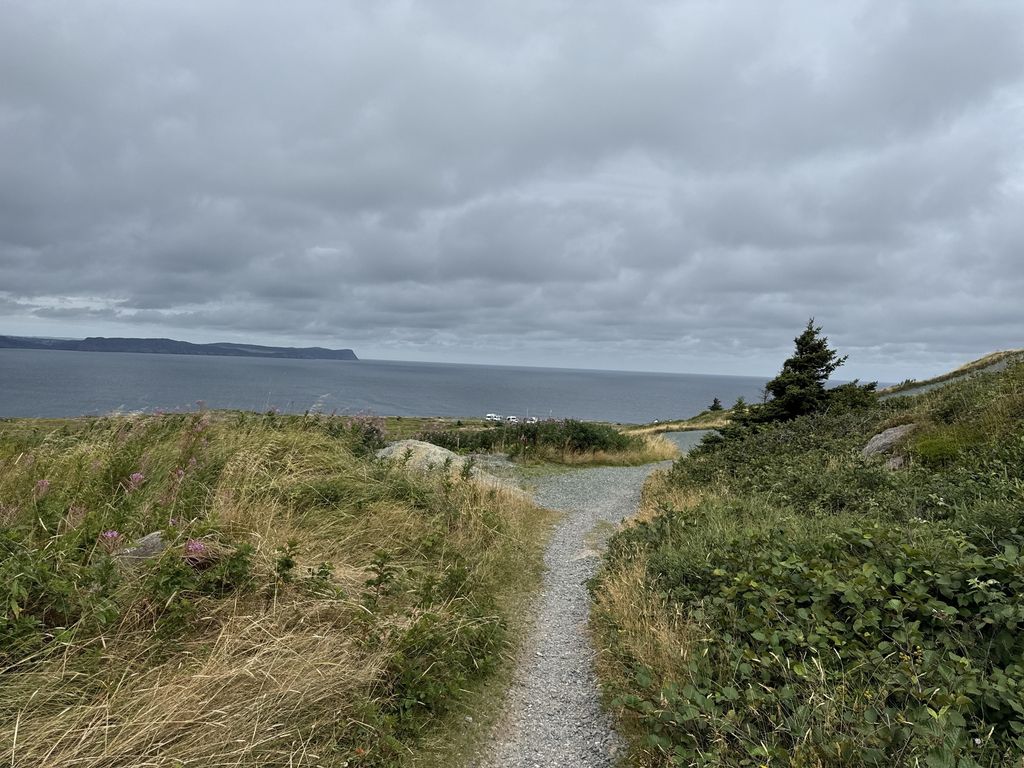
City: st_johns